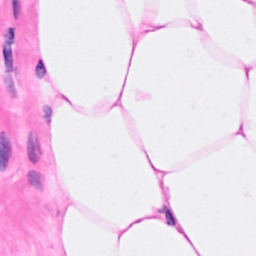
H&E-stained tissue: Breast